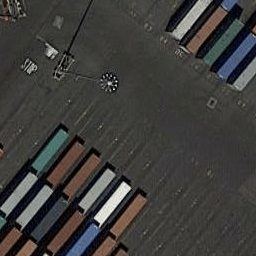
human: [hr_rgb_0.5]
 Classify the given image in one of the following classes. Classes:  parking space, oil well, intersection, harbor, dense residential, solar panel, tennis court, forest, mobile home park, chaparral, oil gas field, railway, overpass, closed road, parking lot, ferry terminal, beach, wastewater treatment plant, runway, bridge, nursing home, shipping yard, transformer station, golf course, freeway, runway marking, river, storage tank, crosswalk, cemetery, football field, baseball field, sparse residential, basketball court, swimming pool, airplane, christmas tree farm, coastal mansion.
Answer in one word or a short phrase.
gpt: shipping yard